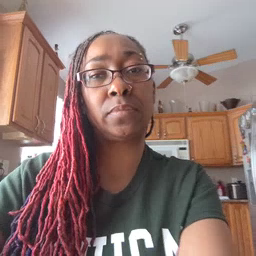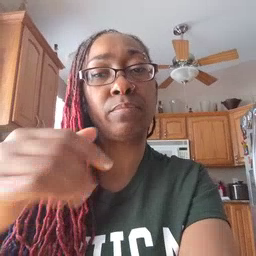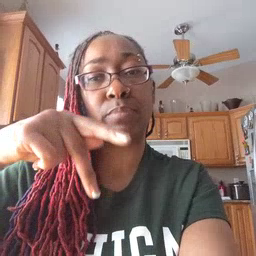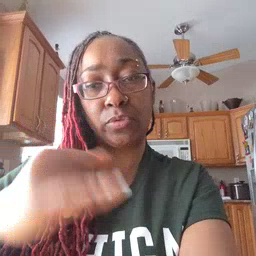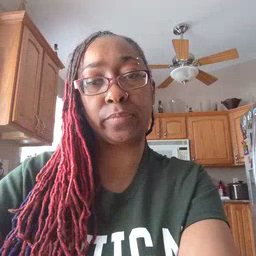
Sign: pajamas